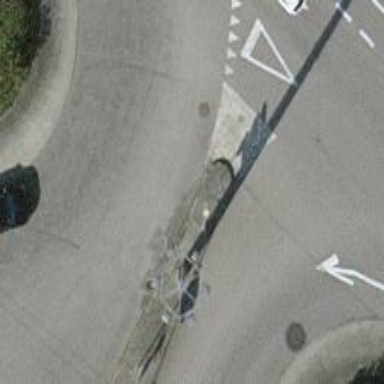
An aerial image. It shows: Secondary road with asphalt surface leading to roundabout. The road is equipped with trolley wires.